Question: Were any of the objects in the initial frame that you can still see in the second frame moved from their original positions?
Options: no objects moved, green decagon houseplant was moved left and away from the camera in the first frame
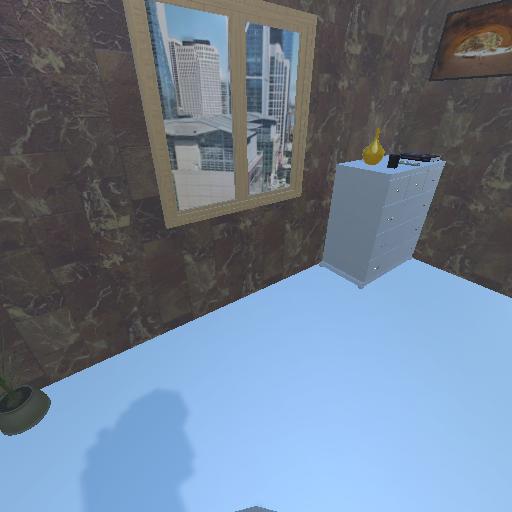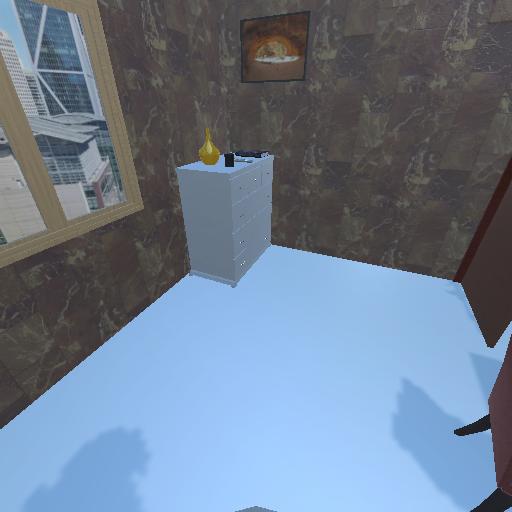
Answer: no objects moved